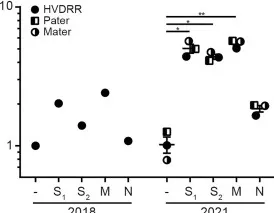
Normal cytokine profile of SARS-CoV-2-specific T cells from the HVDRR patient and her parents. (C-H) Cytokine mRNA and cytokine concentration in the supernatants of PBMC obtained from the HVDRR patient in 2018 and from the HVDRR patient and her parents in 2021 and stimulated as described above. TNF are shown as geometric mean +- SD.
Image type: pathology (pas)